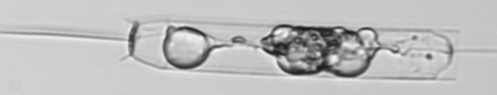
Label: Ditylum_brightwellii